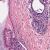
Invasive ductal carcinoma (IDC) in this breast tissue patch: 0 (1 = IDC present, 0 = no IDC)